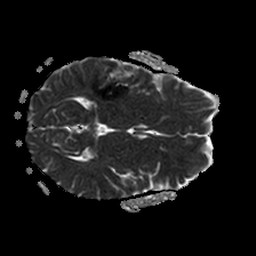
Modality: ADC
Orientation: axial
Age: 53
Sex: male
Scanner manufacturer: philips
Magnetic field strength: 1.5 T
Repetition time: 3.389 s
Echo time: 0.06899 s